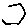
Label: hexagon